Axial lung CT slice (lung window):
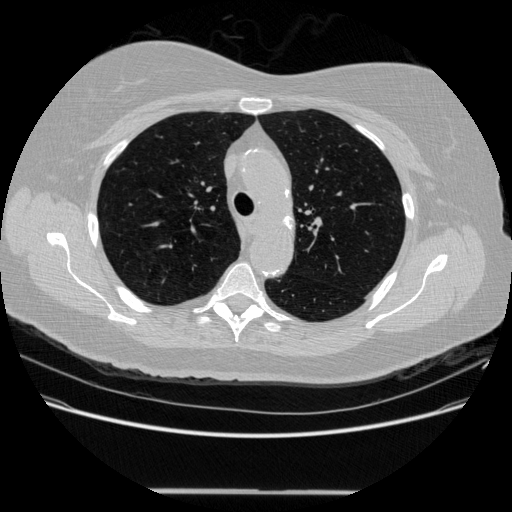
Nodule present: no